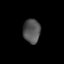
Tissue: lung
Cell type: Epithelial cells
Senescence score: 0.1385
Nuclear area (px): 408
Mean DAPI intensity: 82.605